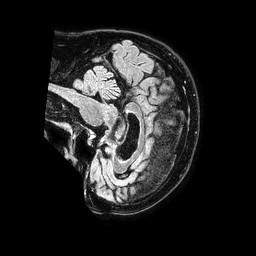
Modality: FLAIR
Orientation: sagittal
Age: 59
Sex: male
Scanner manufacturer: philips
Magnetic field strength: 1.5 T
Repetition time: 4.8 s
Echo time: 0.3 s